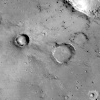
Atmospheric dust classification: not_dusty